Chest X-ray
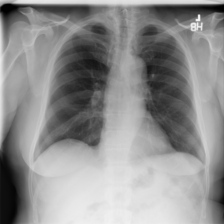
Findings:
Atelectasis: negative
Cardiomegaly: negative
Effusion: negative
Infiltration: negative
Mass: negative
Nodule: negative
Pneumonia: negative
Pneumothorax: negative
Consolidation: negative
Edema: negative
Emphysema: negative
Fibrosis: negative
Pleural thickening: negative
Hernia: negative